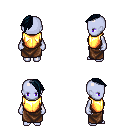
a pixel art fantasy rpg character, female body template, dark elf, purple skin, gold chest armor, robe skirt, raven long mohawk hairstyle, four views (front, back, left, right), 2x2 character sprite sheet, small pixel art, hard edges, no anti-aliasing